Interaction volume radius: 5 \u00c5
Interaction volume height: 25 \u00c5
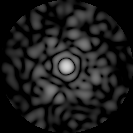
Disorder parameter: 0.8031